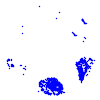
Particle: kaon